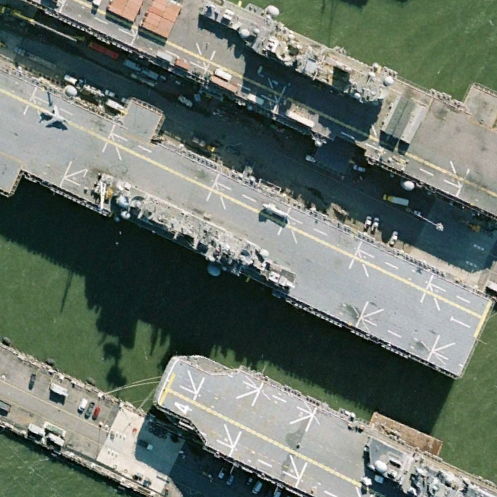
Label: assault